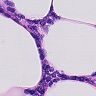
Metastatic tissue present: no